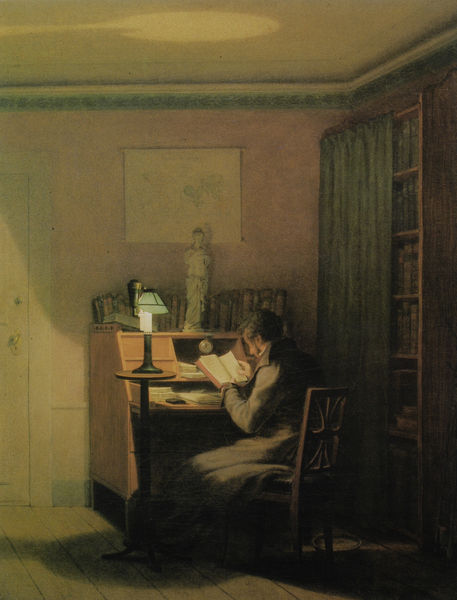
Titel: Der elegante Leser
Künstler: Georg Friedrich Kersting
Standort: Weimar
Institution: Kunstsammlungen zu Weimar
Schlagwörter: dunkel, gemälde, mann, schatten, gelb, grün, ocker, sitzen, abend, braun, grau, hell, holz, lampe, licht, nacht, raum, rücken, schwarz, stuhl, tisch, tür, weiss, zeichnung, zimmer, beige, jung, regal, wand, mensch, bild, bildnis, innenraum, portrait, porträt, rückenlehne, vorhang, öl, boden, figur, interieur, mantel, decke, rosa, skulptur, statue, arbeitszimmer, bücher, schreibtisch, ecke, lampenschirm, fußboden, parkett, dielen, romantik, tapete, holzboden, tischlampe, dichter, lesen, kerze, uhr, hausmantel, tischchen, stuck, stube, kammer, plastik, leuchten, antike, buch, von hinten, fries, biedermeier, bücherregal, karte, lesender, venus, zwielicht, bibliothek, leser, regale, gelehrter, lesend, kersting, sekretär, innenraum interieur, büro, lichtschein, lamoe, schreibtischlampe, bücherschrank, bücherwand, lektüre, regel, schribtisch, 1860, bildstatue, sekretäre